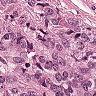
Metastatic tissue present: yes